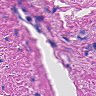
Metastatic tissue present: no